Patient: sex M, age 67
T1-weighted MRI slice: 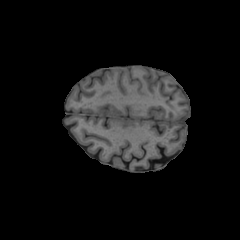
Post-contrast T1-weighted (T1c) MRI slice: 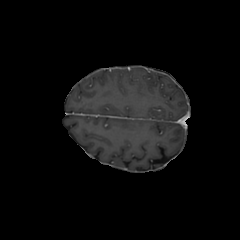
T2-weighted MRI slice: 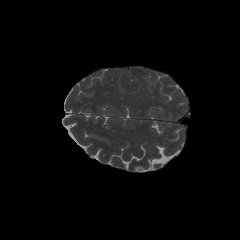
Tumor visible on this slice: no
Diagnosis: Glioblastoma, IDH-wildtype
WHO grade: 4